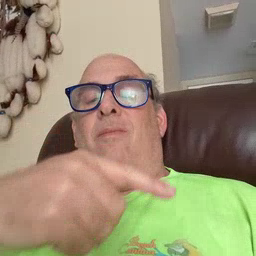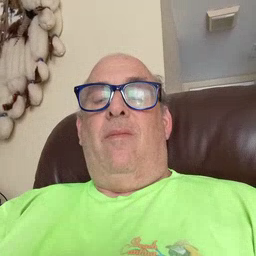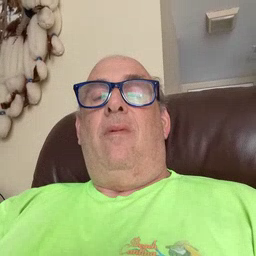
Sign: hesheit